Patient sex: M
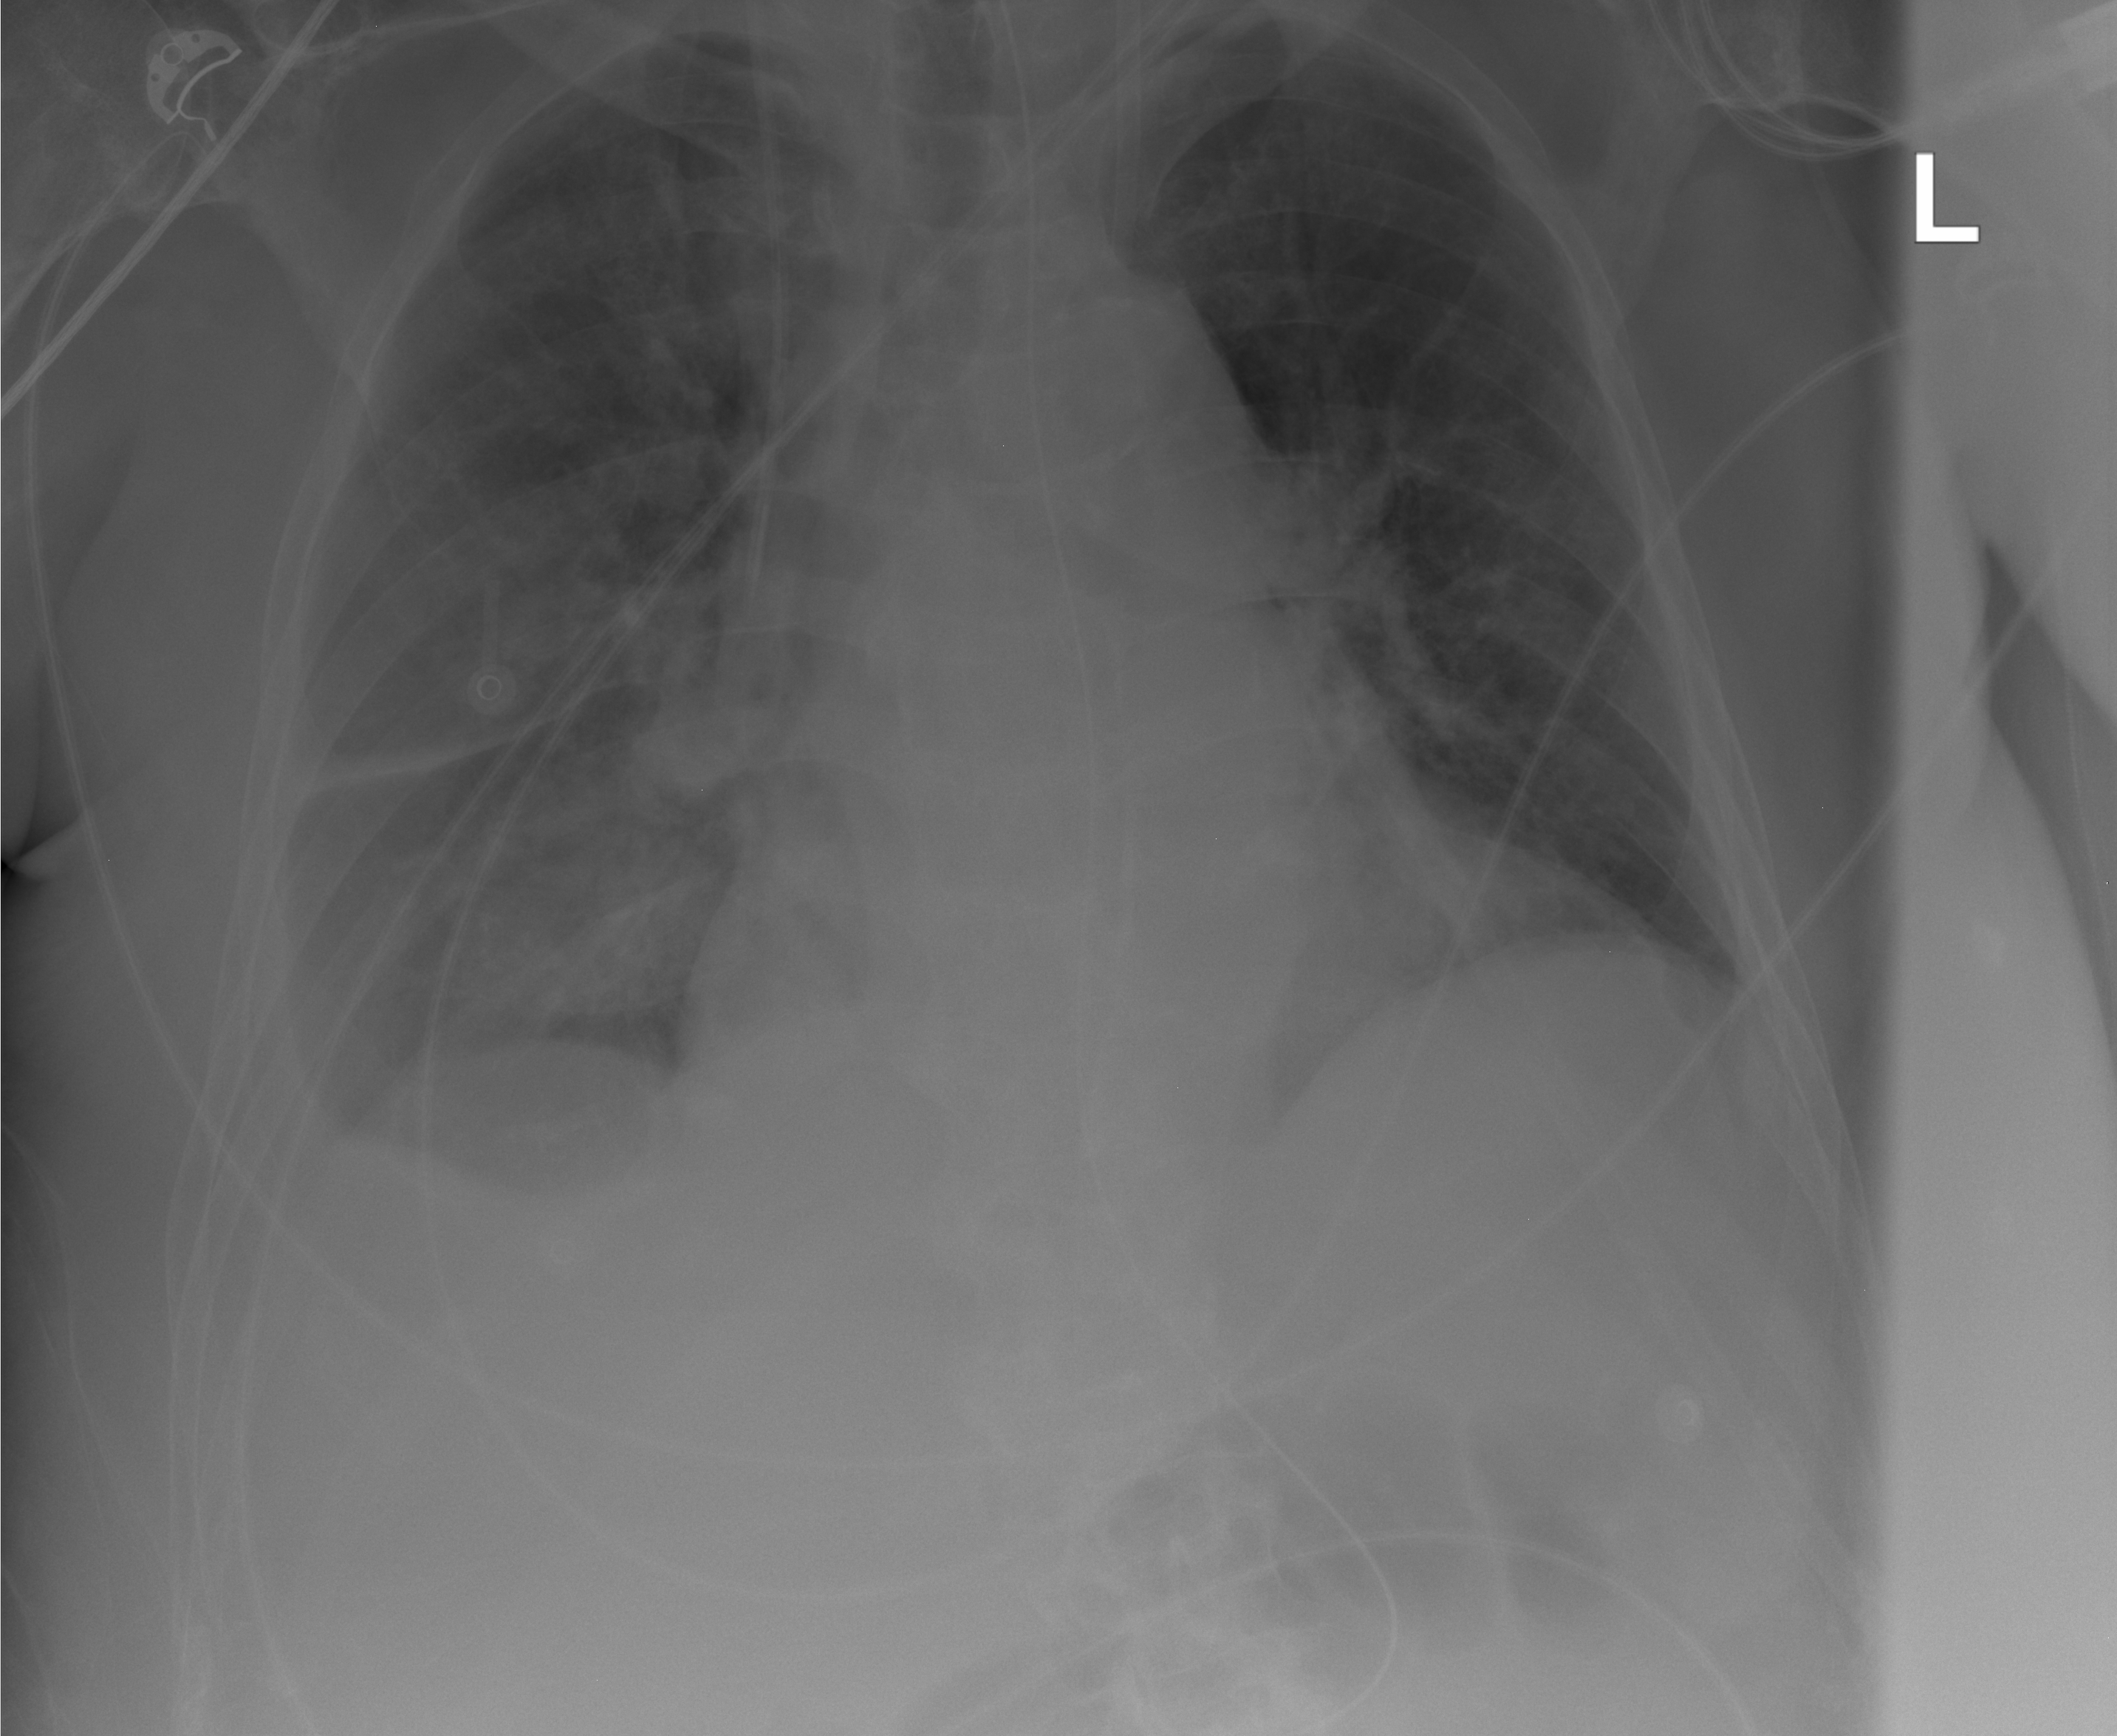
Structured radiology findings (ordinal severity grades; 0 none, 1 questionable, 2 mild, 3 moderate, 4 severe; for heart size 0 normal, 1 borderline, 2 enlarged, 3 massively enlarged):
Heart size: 2
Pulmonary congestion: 1
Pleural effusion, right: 2
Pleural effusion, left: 0
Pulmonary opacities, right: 0
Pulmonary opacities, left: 0
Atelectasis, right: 2
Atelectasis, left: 0